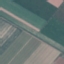
Land use / land cover class: AnnualCrop